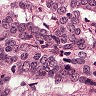
Metastatic tissue present: yes